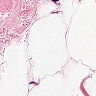
Metastatic tissue present: no